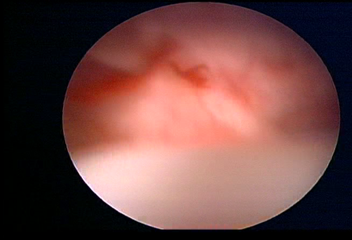
Modality: WLC
Class: Normal mucosa
Bladder cancer association: No